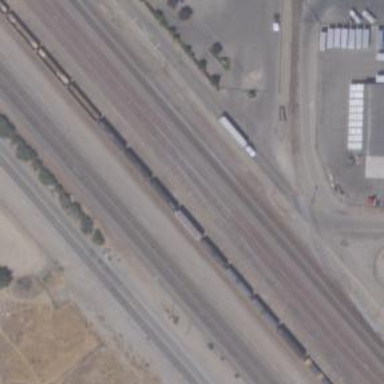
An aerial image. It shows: Railway yard.